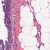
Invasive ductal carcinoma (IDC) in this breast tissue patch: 0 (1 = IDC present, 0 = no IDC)